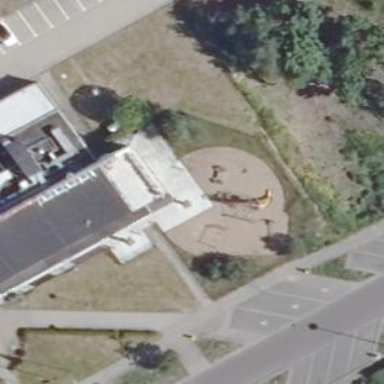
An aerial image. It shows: Playground on sandy land.